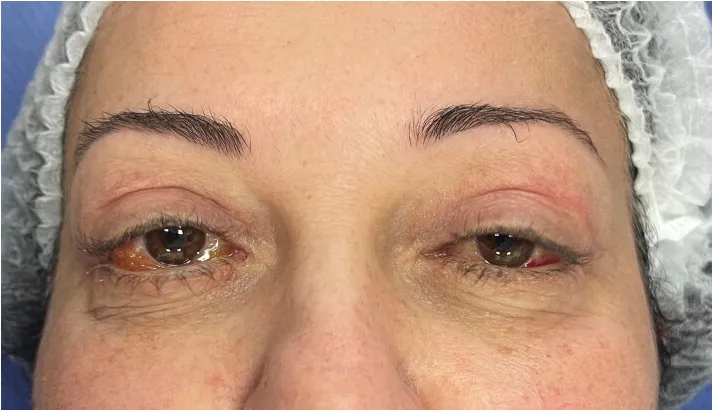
Chemosis was still present two months after upper and lower lid blepharoplasty.
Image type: medical_photograph (other_medical_photograph)